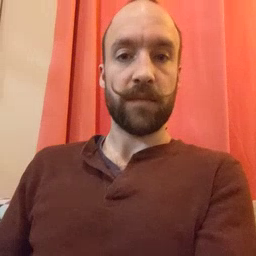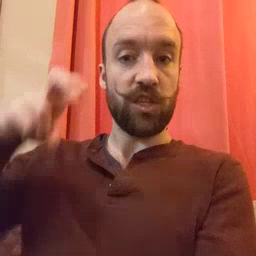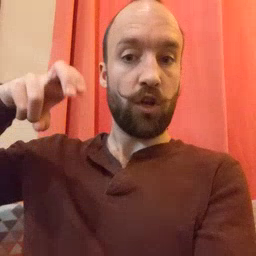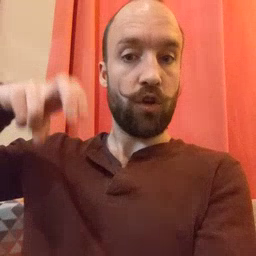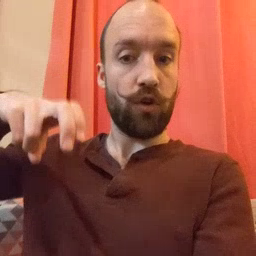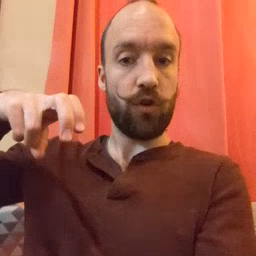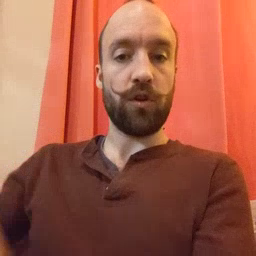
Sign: chair